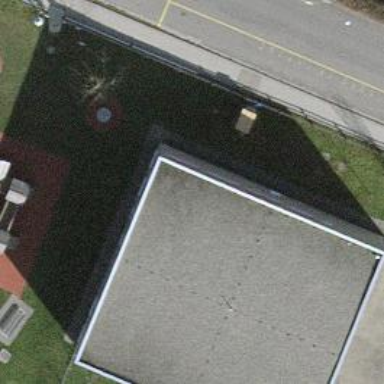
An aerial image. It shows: School building.